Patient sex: M
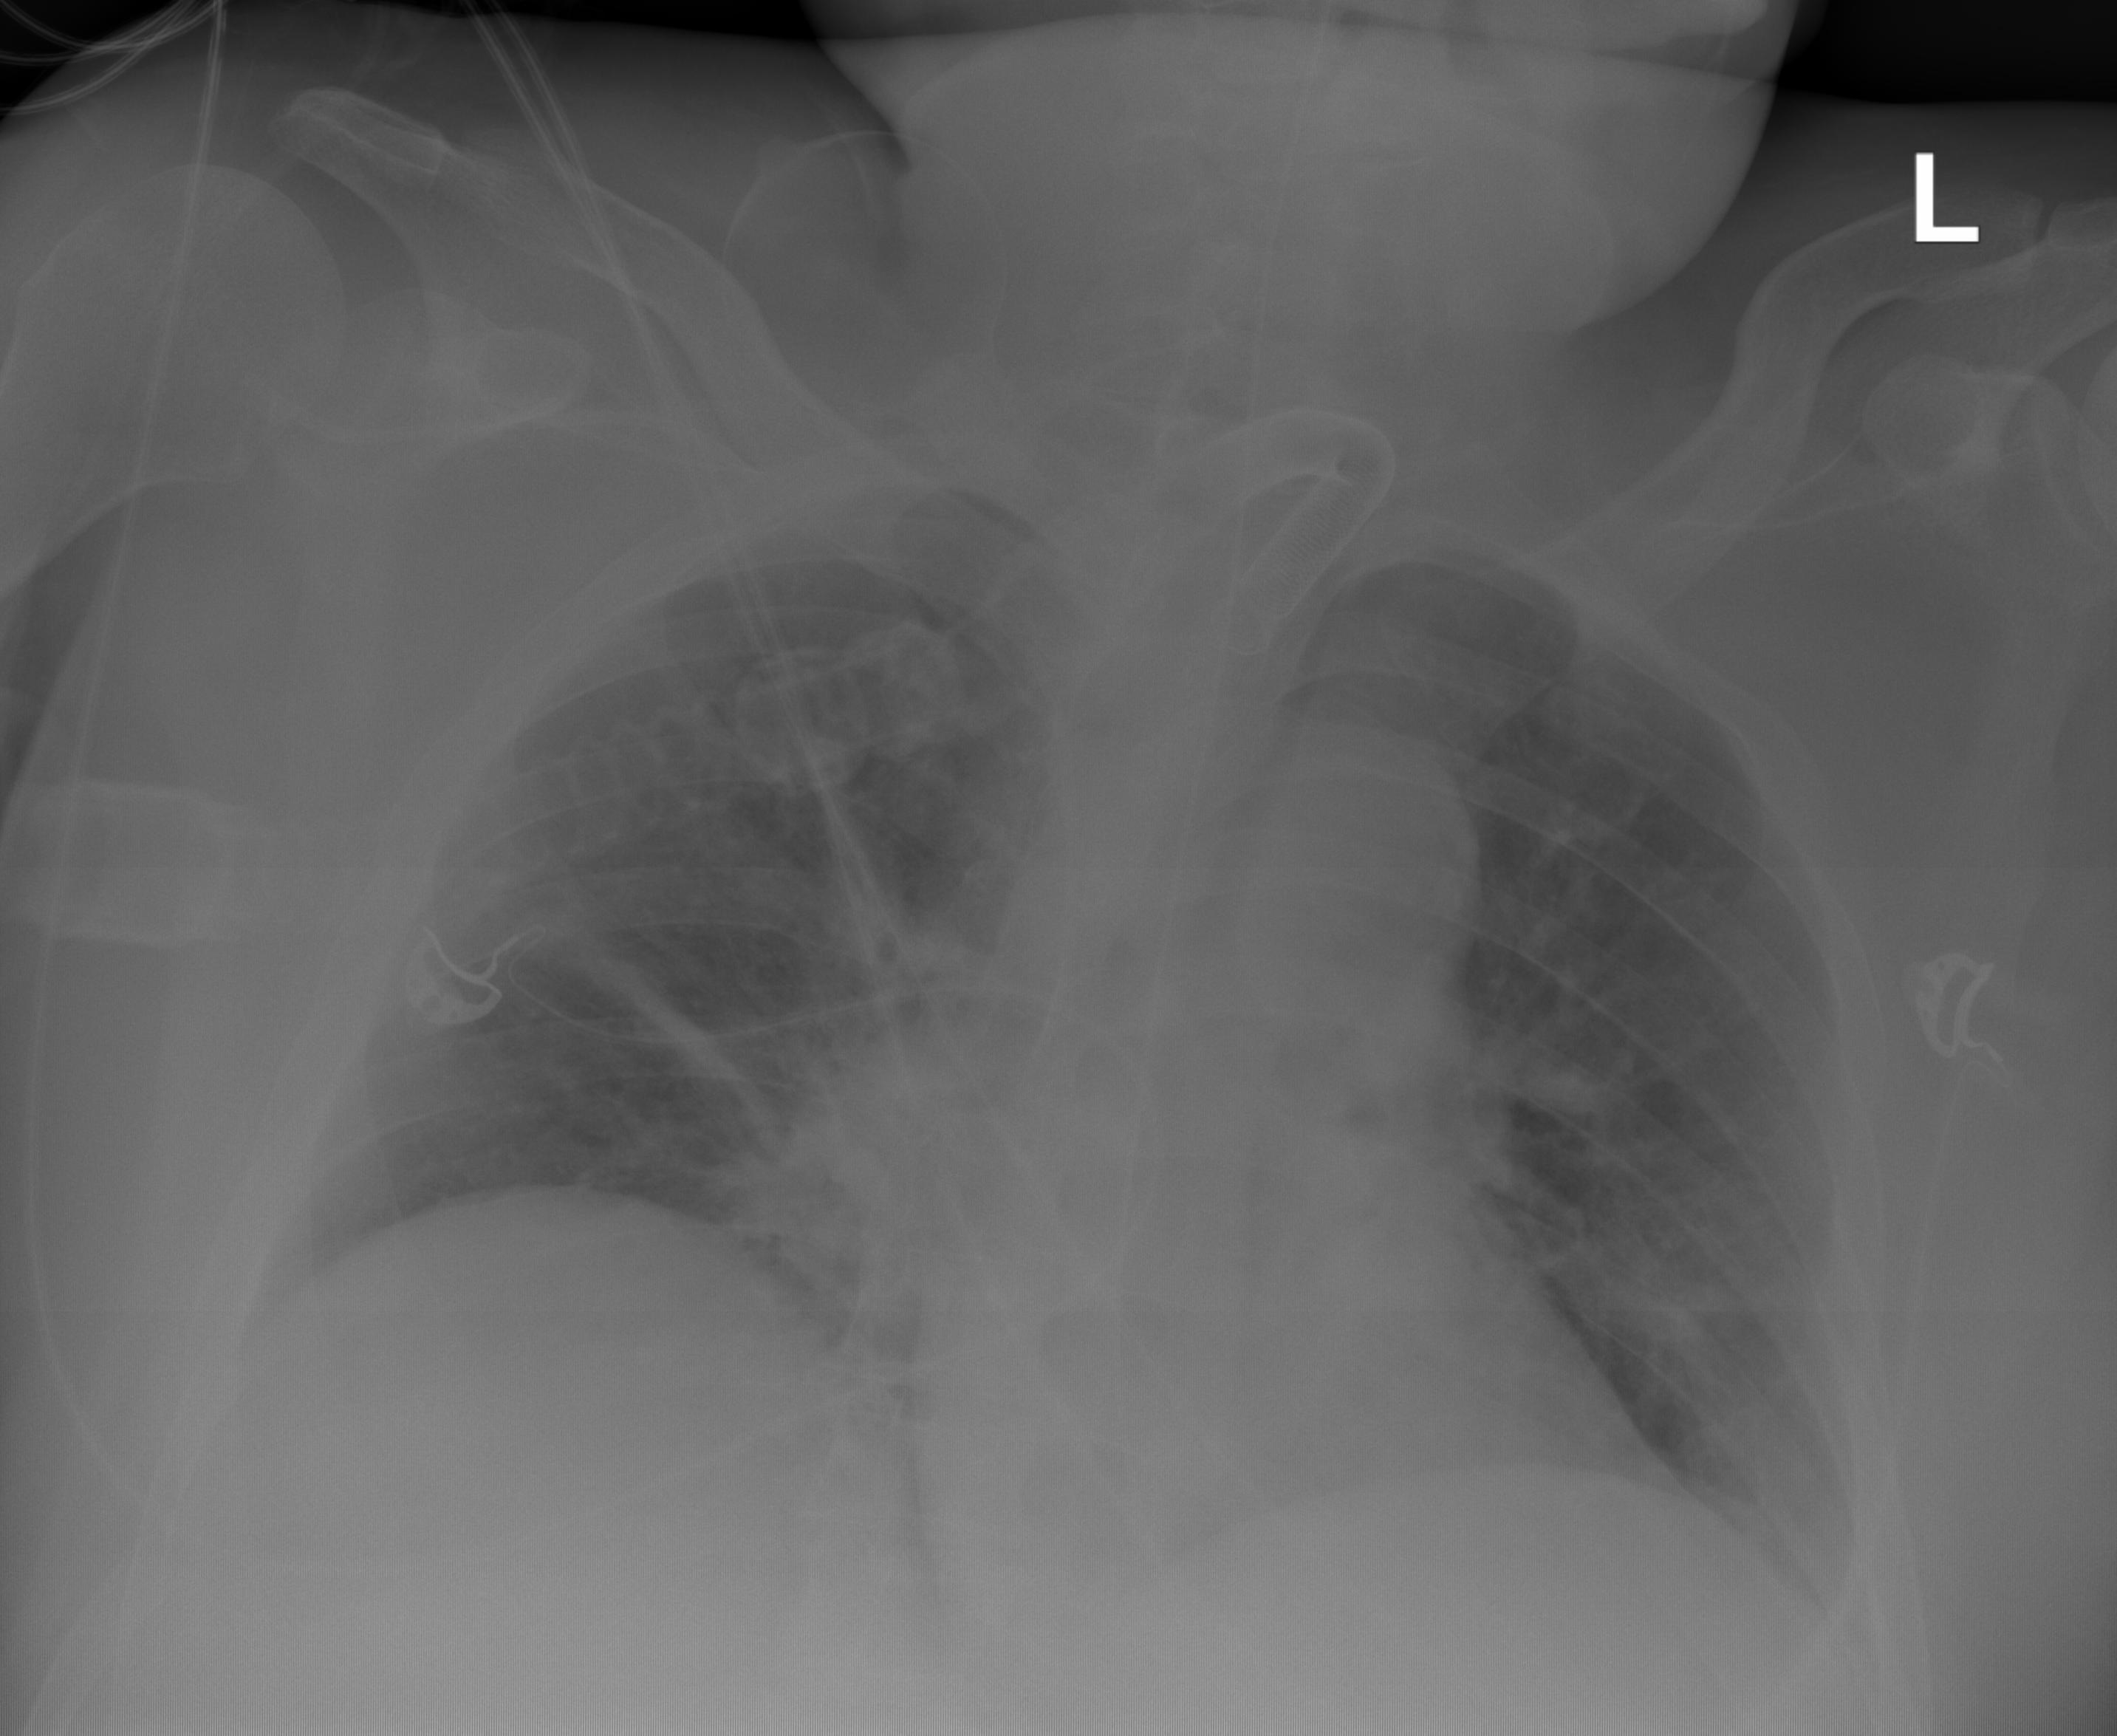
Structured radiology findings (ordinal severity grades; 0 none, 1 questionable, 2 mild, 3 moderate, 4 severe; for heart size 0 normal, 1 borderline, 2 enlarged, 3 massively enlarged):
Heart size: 2
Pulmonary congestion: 2
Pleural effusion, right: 0
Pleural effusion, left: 0
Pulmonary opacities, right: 2
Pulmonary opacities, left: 0
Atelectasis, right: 2
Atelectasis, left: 2